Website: slack
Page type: account-dashboard
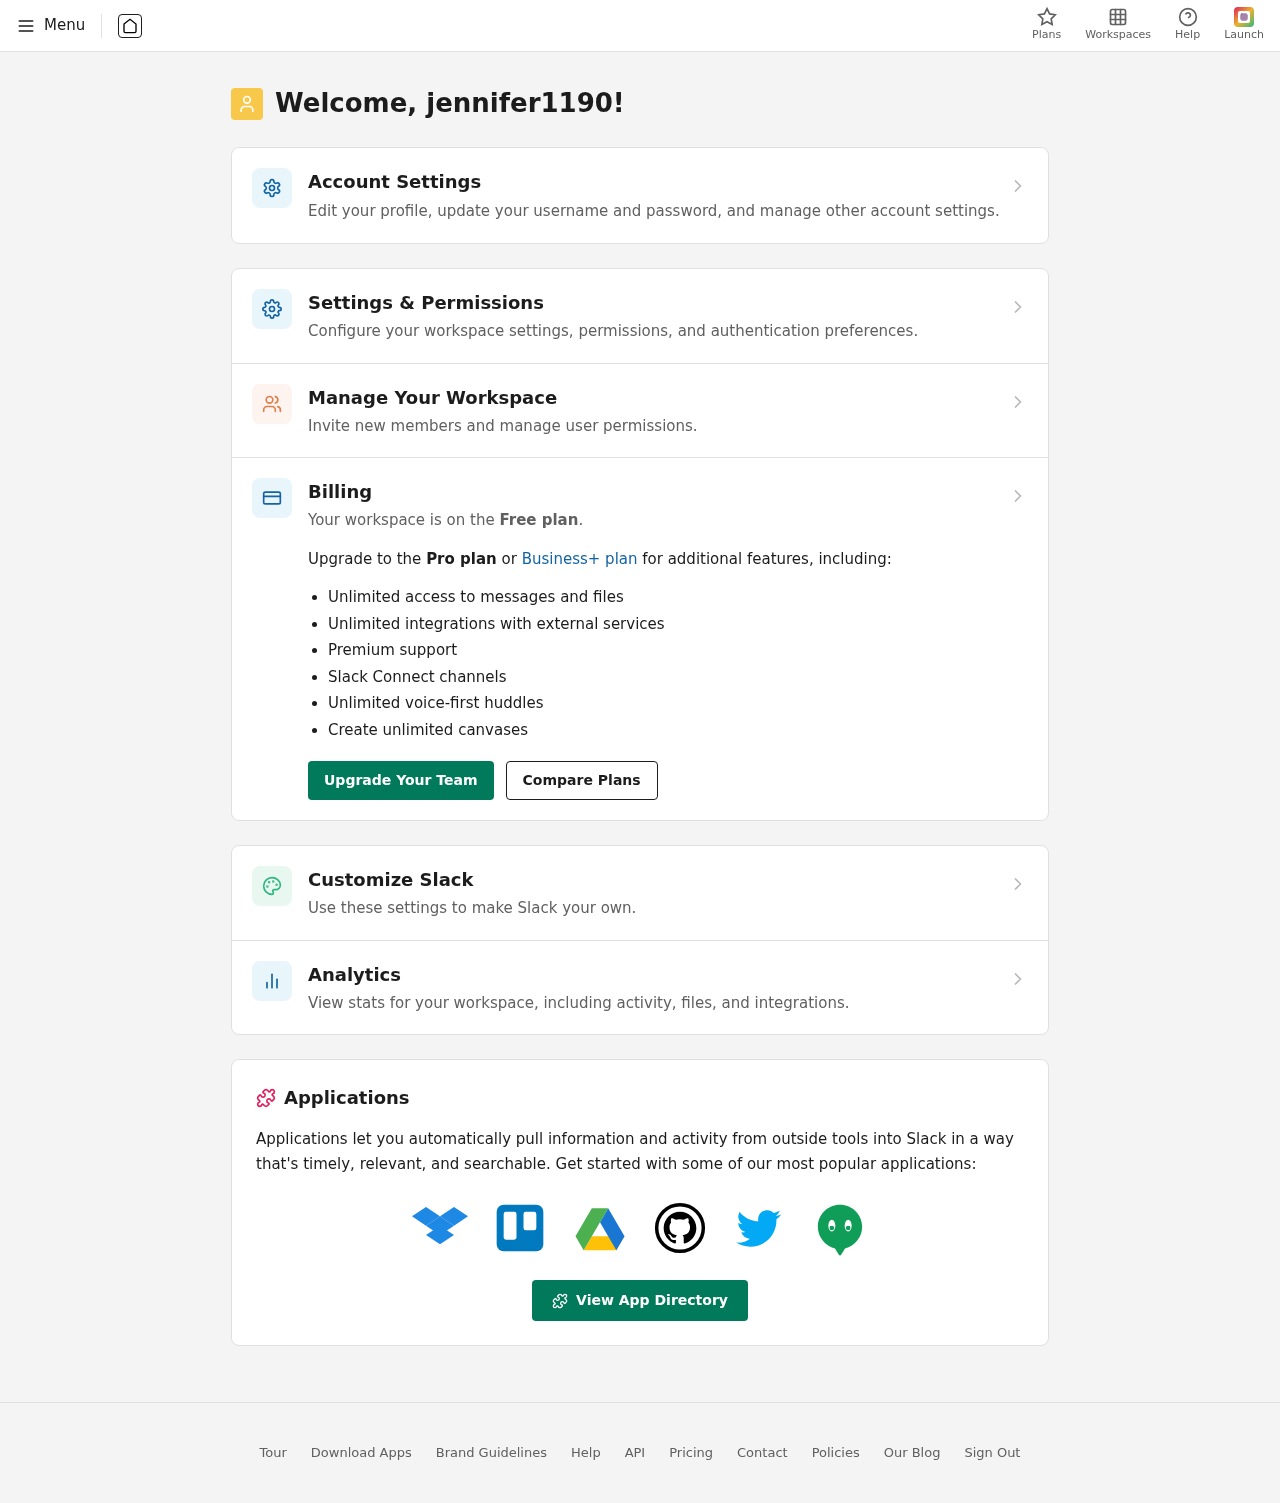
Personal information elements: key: PII_LOGIN_USERNAME
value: jennifer1190